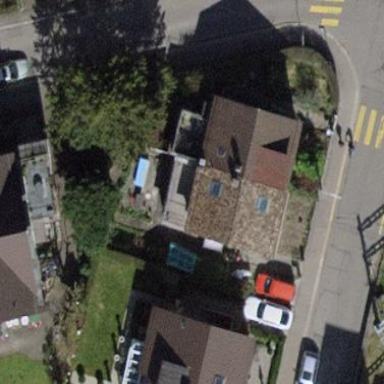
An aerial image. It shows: House with gabled roof that runs across the building.